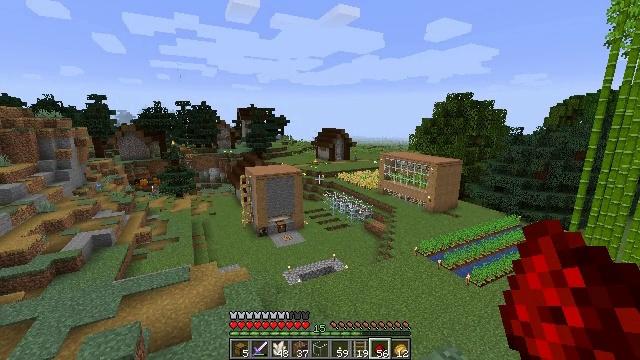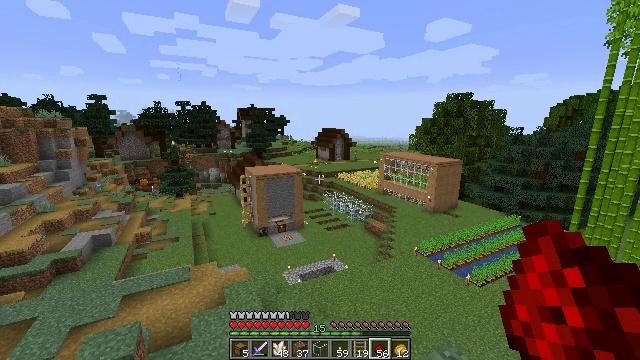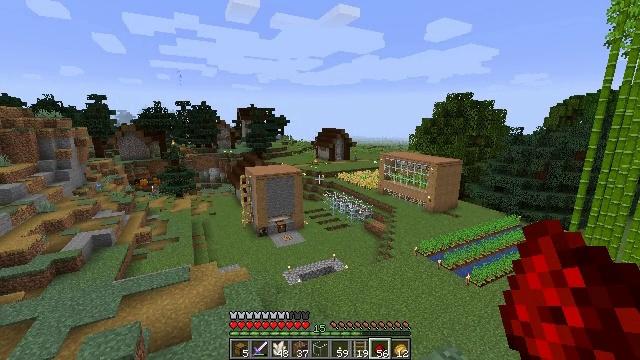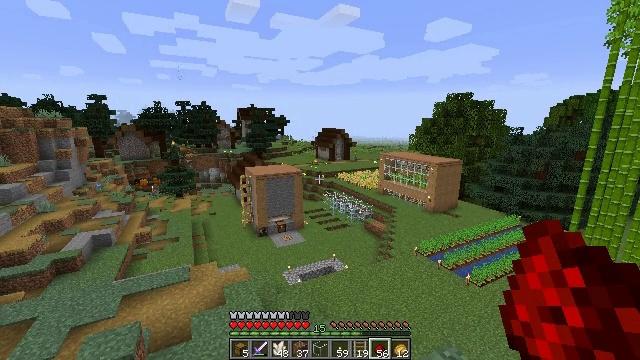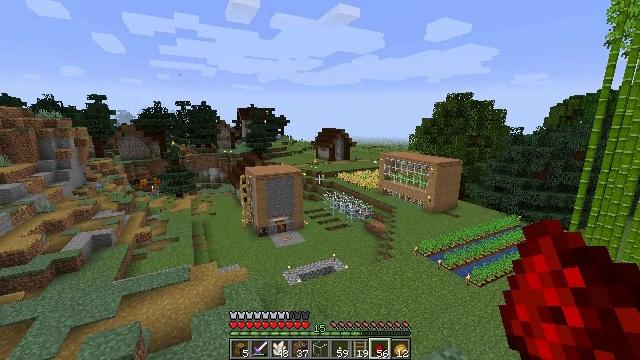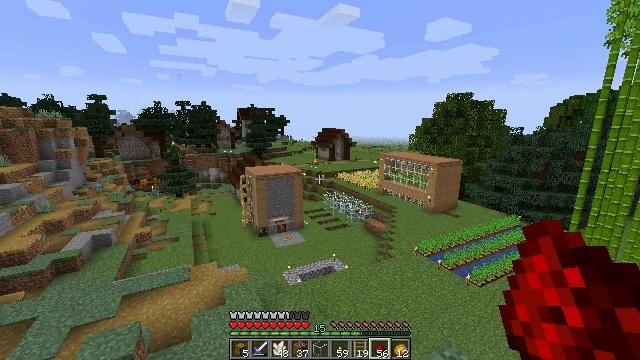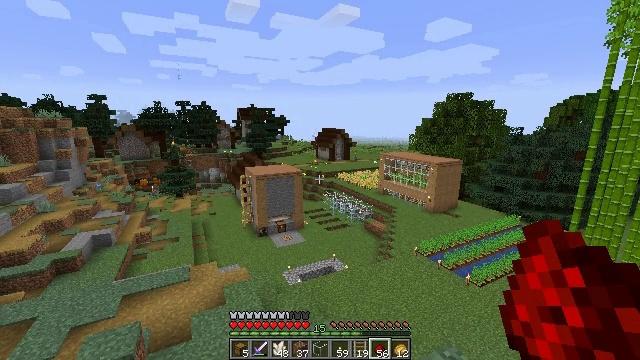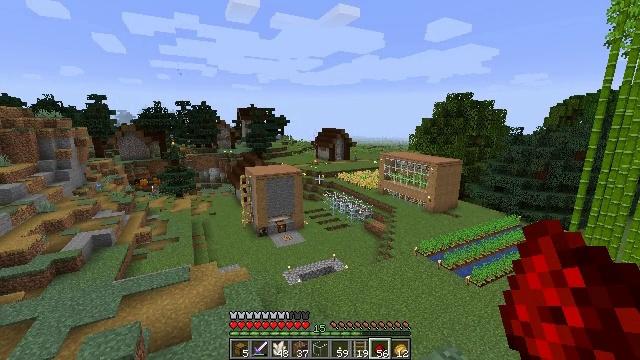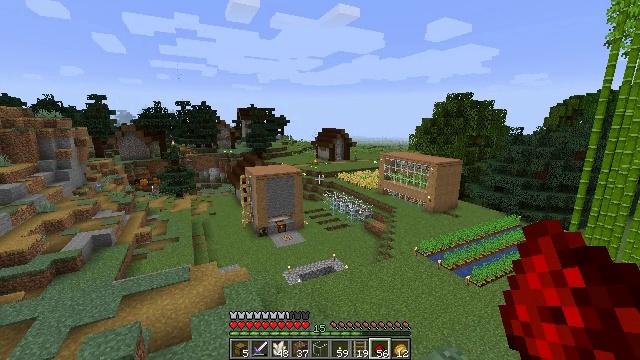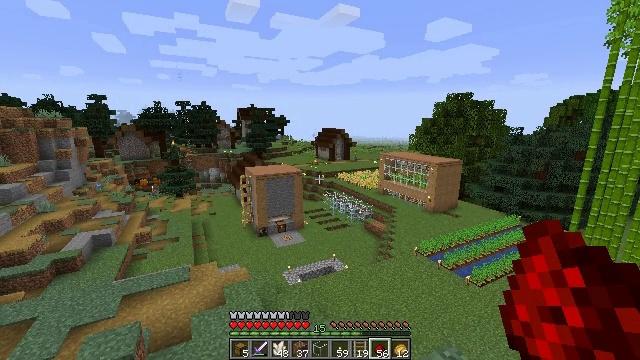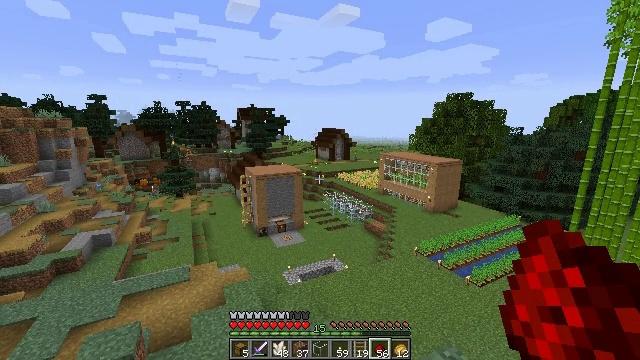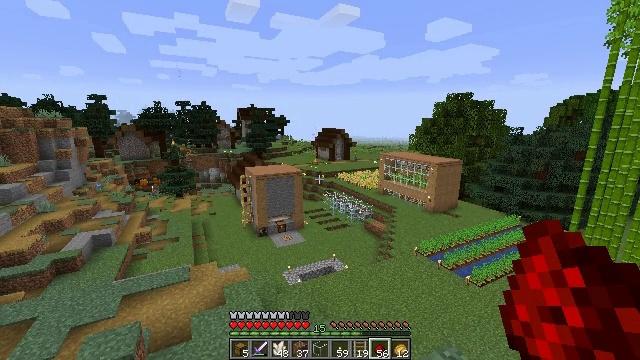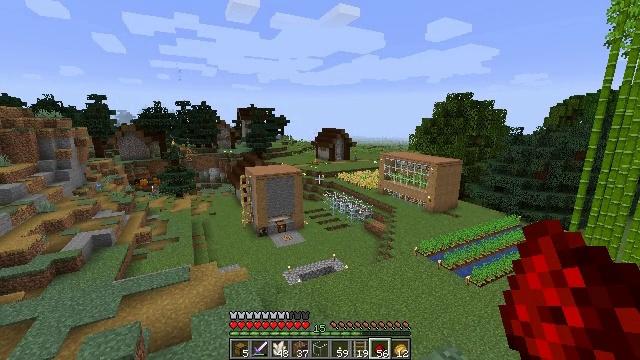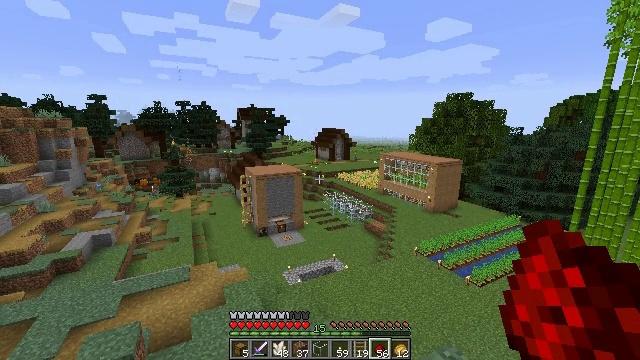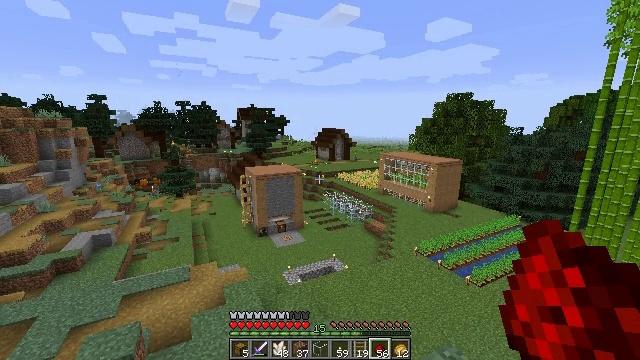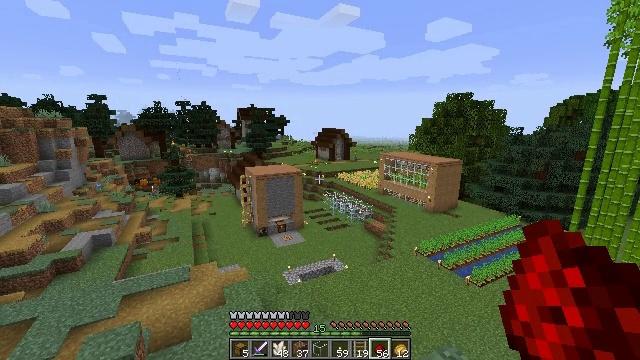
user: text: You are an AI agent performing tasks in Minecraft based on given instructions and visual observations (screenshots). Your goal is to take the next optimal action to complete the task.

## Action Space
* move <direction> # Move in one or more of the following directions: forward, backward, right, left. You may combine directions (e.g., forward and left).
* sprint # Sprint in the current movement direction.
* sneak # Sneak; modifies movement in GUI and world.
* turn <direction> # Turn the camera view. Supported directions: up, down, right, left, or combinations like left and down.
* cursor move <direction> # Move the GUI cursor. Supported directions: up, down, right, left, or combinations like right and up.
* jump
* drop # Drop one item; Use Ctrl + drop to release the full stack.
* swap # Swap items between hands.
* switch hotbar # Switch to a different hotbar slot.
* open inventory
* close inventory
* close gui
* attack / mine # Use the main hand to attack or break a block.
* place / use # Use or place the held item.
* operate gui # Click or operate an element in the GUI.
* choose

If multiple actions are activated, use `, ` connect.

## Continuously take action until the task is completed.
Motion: motion action
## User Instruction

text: Create black dye from resources.
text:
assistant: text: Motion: no_op
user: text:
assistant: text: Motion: no_op
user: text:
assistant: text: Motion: no_op
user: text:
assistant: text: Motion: no_op
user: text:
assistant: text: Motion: no_op
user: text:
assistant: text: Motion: no_op
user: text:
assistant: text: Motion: no_op
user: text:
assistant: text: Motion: no_op
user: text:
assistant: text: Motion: no_op
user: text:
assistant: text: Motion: no_op
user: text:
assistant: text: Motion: no_op
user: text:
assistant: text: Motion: no_op
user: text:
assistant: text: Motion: no_op
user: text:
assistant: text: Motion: no_op
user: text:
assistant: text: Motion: no_op
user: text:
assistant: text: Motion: no_op
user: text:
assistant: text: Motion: no_op
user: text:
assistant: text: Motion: no_op
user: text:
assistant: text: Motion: no_op
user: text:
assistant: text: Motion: no_op
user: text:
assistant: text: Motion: no_op
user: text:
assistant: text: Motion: no_op
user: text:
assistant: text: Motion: no_op
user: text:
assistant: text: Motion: no_op
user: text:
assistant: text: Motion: no_op
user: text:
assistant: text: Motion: no_op
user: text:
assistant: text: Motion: no_op
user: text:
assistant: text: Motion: no_op
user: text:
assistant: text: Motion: no_op
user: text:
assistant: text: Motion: no_op